Question: I am trying to add scroll view with AutoLayout. But ScrollView not working.
Here I attached screen shot.
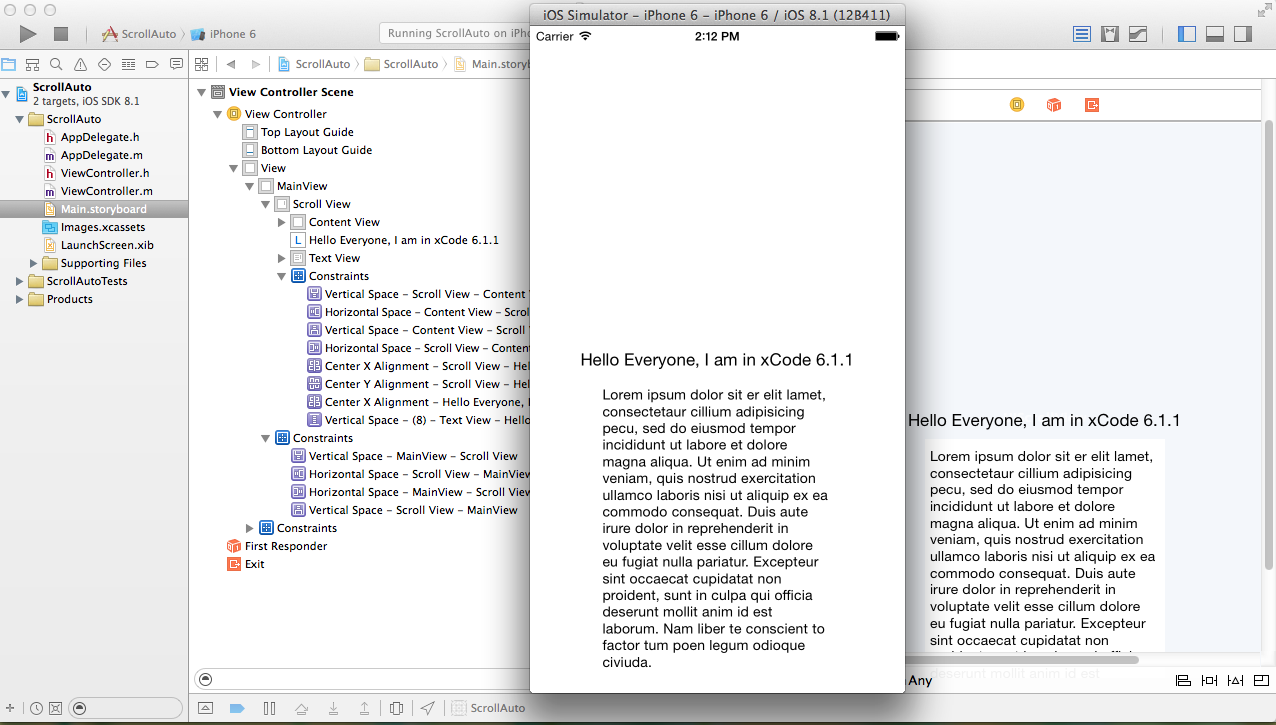
Answer: '''
scrollView.contentSize = CGSizeMake(self.view.window.frame.size.width, 530);
'''
Set your scrollView ContentSize .